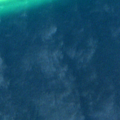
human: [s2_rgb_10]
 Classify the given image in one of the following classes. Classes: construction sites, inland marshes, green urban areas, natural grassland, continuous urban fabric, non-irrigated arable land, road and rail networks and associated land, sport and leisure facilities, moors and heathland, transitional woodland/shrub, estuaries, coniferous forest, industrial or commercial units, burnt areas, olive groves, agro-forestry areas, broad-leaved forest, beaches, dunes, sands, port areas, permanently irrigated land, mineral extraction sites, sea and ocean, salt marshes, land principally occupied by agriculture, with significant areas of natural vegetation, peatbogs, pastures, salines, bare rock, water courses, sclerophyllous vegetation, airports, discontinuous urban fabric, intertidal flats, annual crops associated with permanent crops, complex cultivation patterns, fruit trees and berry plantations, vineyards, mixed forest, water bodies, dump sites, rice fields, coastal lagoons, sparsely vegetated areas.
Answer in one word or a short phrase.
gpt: sea and ocean